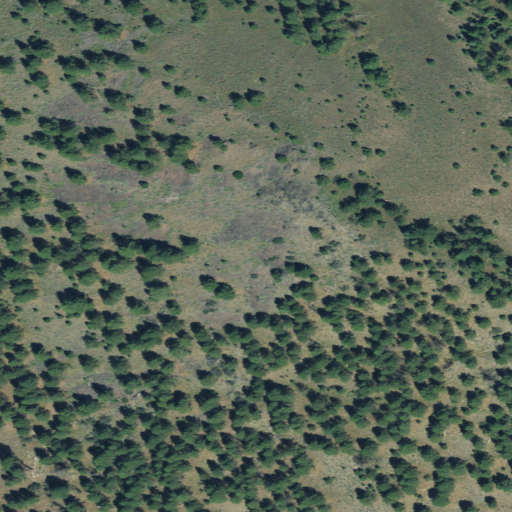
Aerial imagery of mountain in Oregon named Telephone Butte containing evergreen forest and shrub